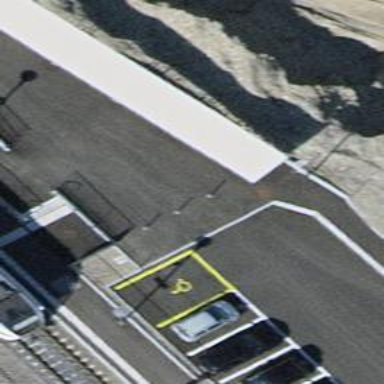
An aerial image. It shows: Bollard barrier.